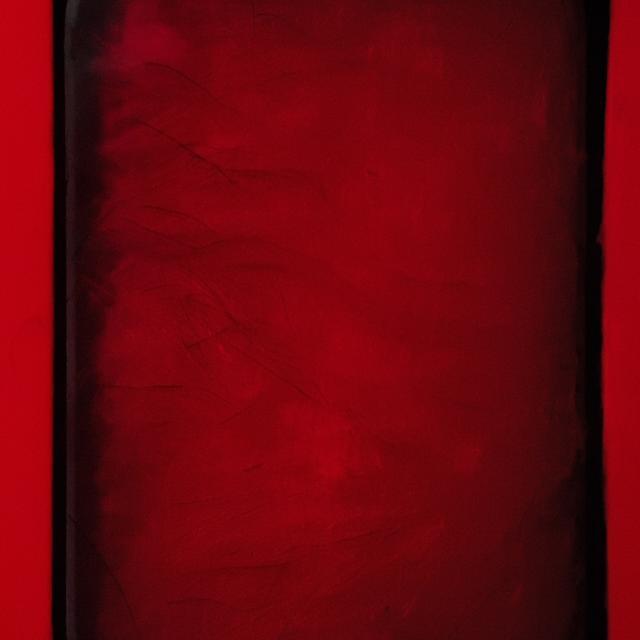
Healthy canine skin — no visible lesions, inflammation, or abnormalities. The skin and coat appear normal.